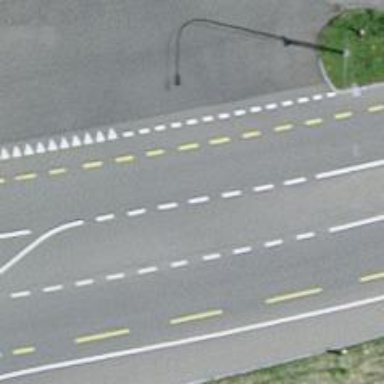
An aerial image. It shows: Primary highway.